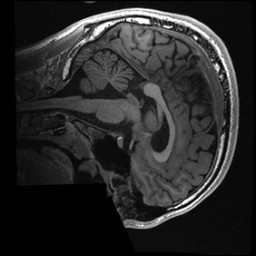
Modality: T1w
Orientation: sagittal
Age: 18
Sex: male